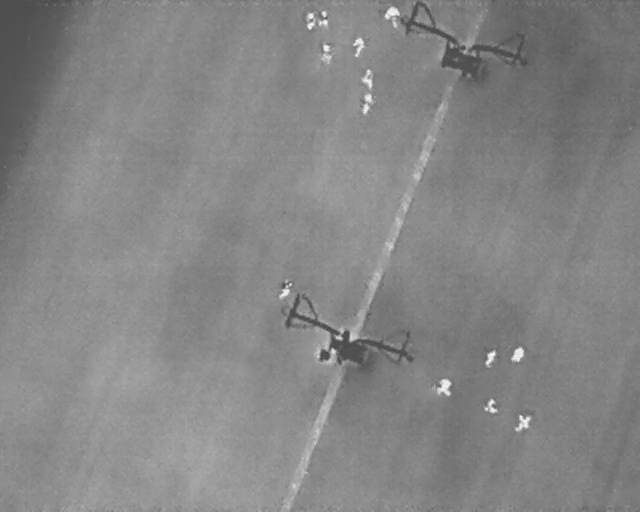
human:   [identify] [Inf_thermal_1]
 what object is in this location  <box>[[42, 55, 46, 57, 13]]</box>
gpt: <ref>1 medium person at the center</ref>

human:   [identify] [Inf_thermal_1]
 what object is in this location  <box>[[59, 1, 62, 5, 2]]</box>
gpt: <ref>1 large person at the top</ref>